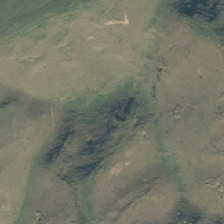
Land cover: grose_broom